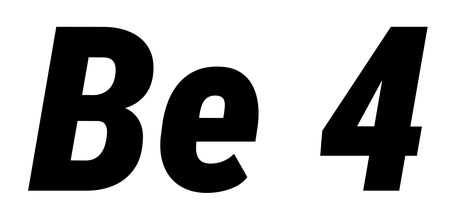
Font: Roboto-Italic_Condensed_Black_Italic